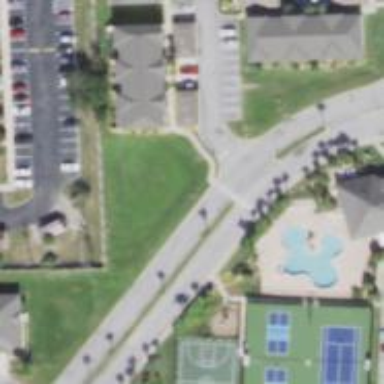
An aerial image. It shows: Marked road crossing.